Question: I have a schema which looks something like this:
'''
CREATE TABLE [dbo].[CdCl](
[Id] [int] NOT NULL,
<URL> NULL,
[ReadTime] [datetime] NOT NULL,
[ActualPower] [real] NOT NULL
)
'''
And data that looks as follows:

I'm working on a query that does the following, but don't quite know the best way to proceed:
1. If a Where clause contains a ReadTime of '5/1/2013 10:34:09', it would return the record highlighted, because it is an exact match.
2. If a Where clause contains a ReadTime '5/1/2013 10:34:11', it would return the record highlighted because that is the nearest match.
3. If a Where clause contains a ReadTime of '5/1/2013 10:34:14', it would return the record containing '5/1/2013 10:34:16' because that is the nearest match.
I'm using SQL Server 2012 and would be fine with a 2012 specific query.
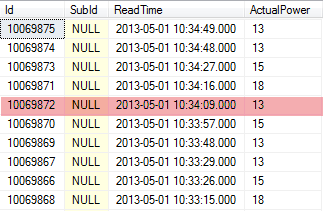
Answer: Something like this:
'''
select top 1 *
from CdCl
order by abs(datediff(ms, ReadTime, <yourdatetime>))
'''
Should be able to adapt that to your needs